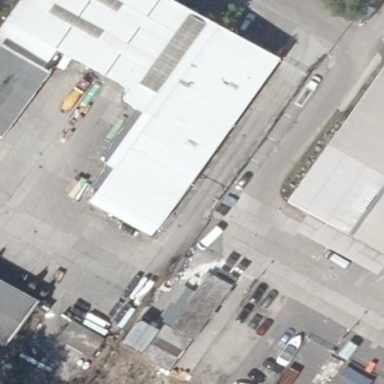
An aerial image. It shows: Industrial building used for trade.